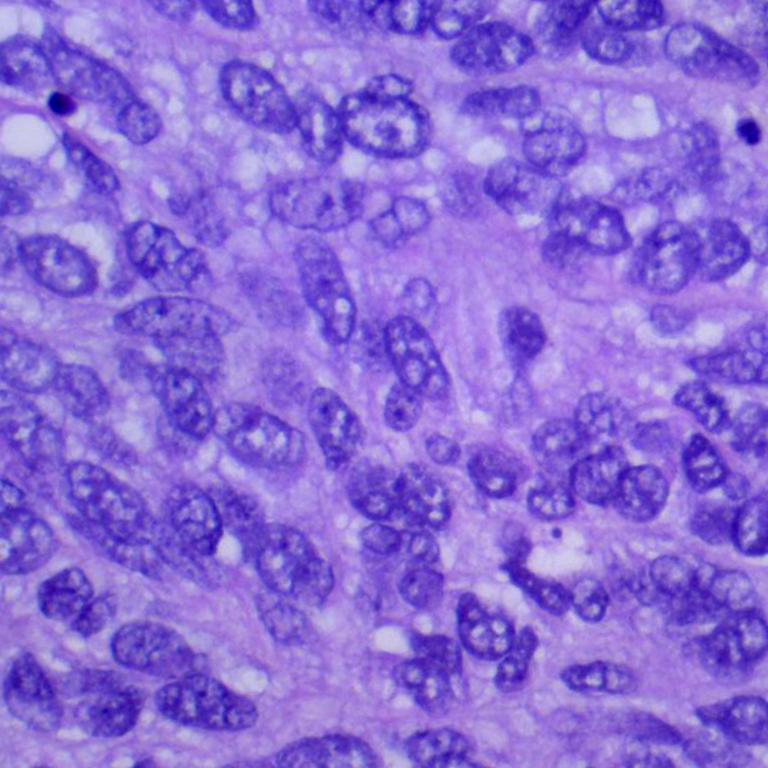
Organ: lung
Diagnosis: squamous carcinomas